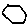
Label: hexagon